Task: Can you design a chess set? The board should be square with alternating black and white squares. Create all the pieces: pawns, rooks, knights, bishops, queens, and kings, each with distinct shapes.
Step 571:
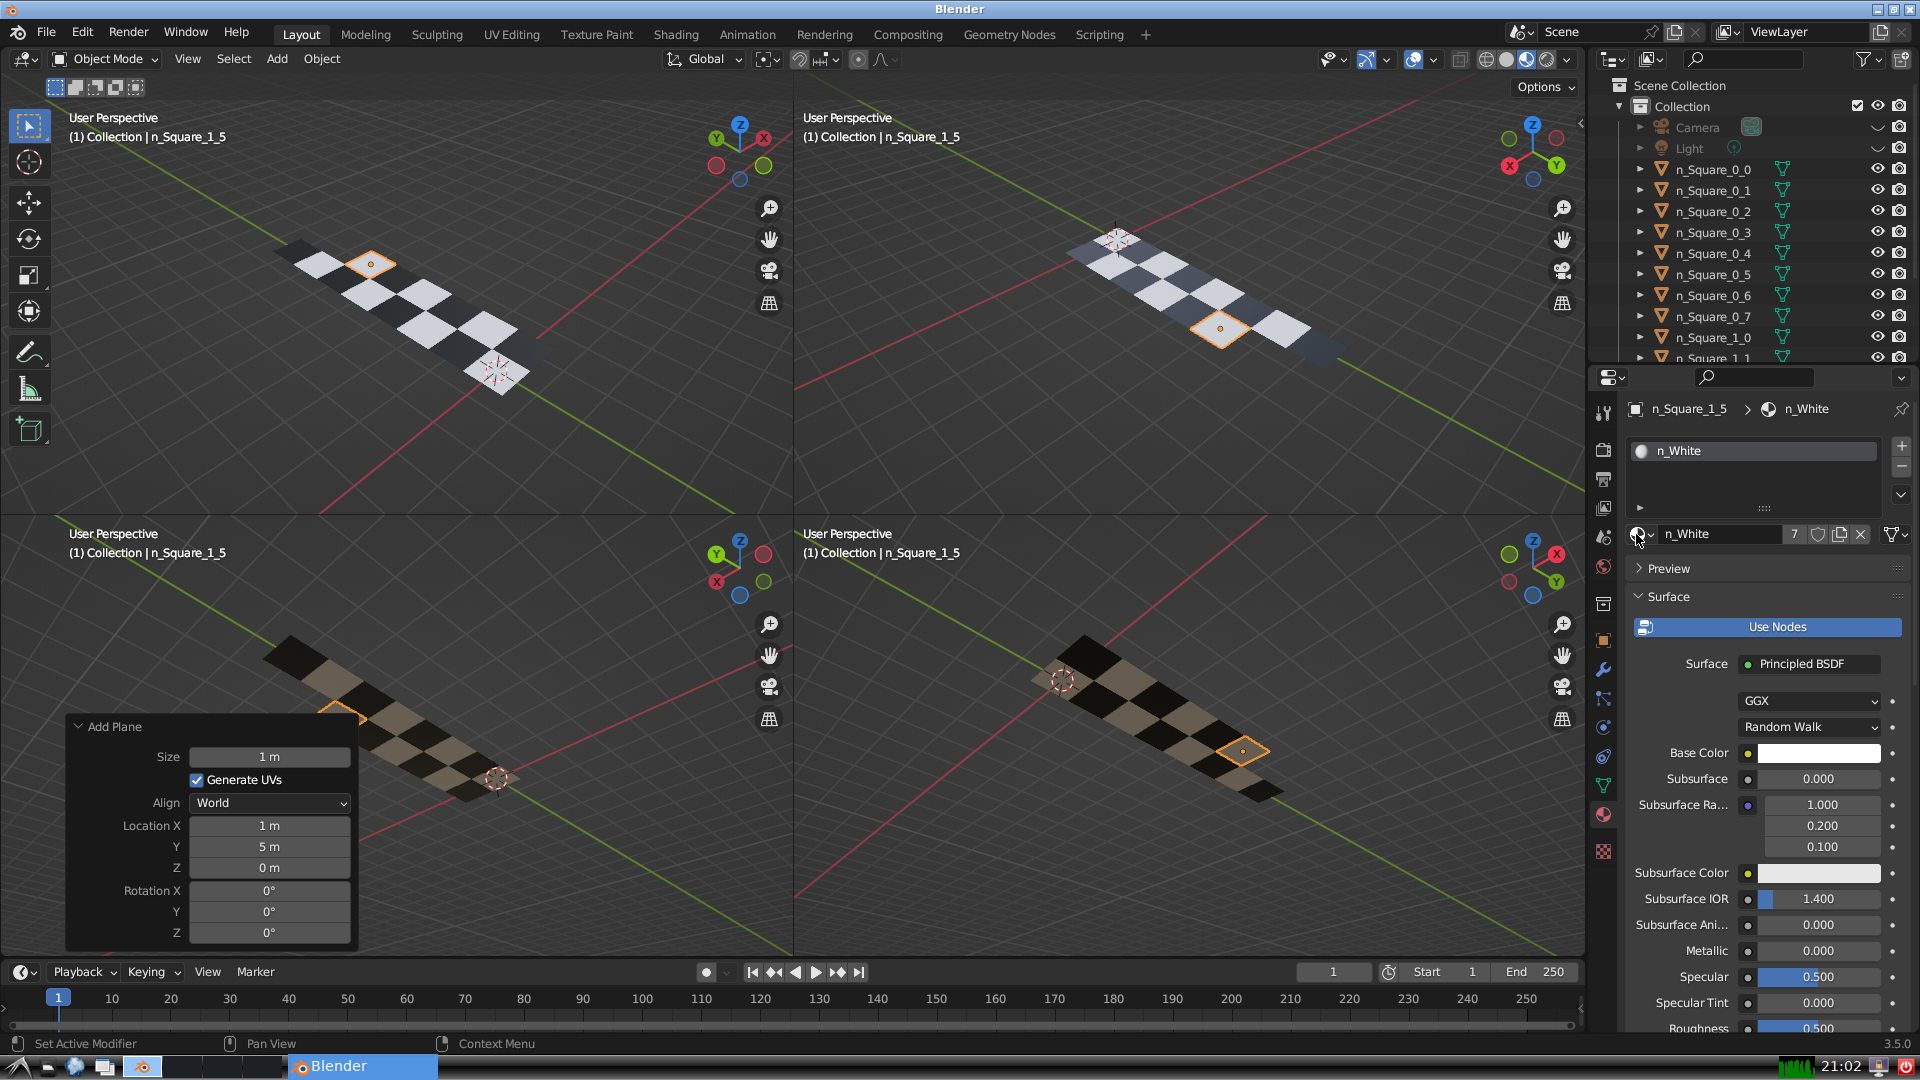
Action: {"mouse_move": [278, 58]}